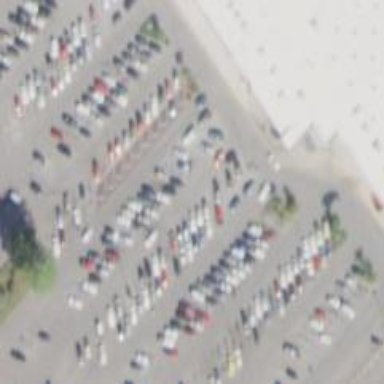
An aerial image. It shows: Parking space is available.